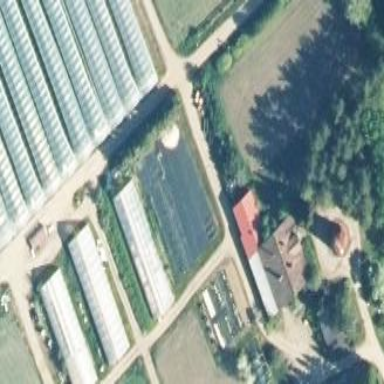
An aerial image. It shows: Plant nursery.